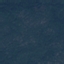
Label: Forest